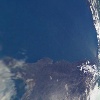
Label: water